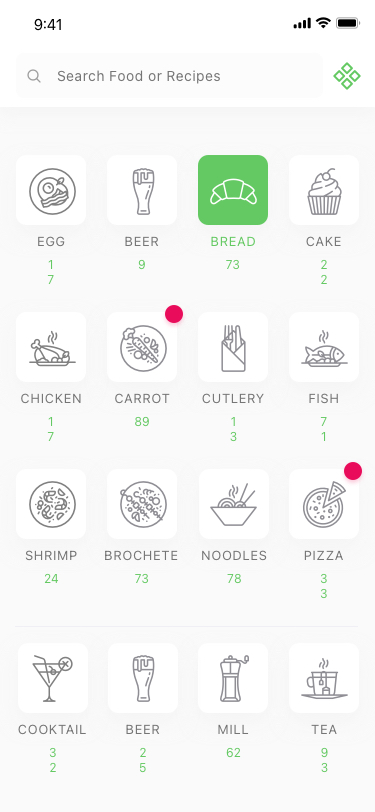
Text in this UI design:
TEA
93
MILL
62
BEER
25
cooktail
32
pizza
33
noodles
78
brochete
73
shrimp
24
FISH
71
CUTLERY
13
CARROT
89
chicken
17
CAKE
22
BREAD
73
BEER
9
EGG
17
Search Food or Recipes